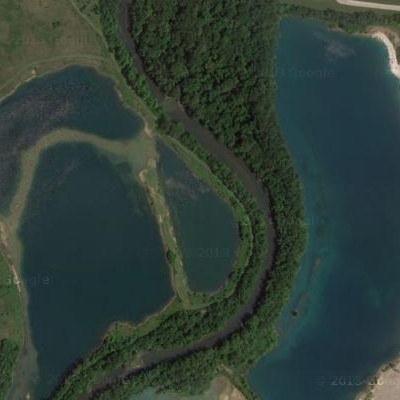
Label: RiverLake